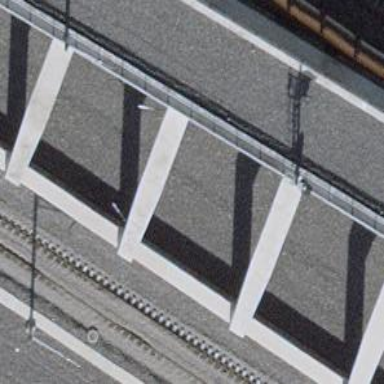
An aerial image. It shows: Single-track railway with electrified contact lines.